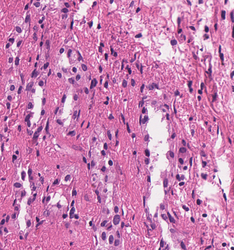
Tumor epithelial tissue: yes
Tumor-associated stroma tissue: yes
Normal tissue: no